RGB frame:
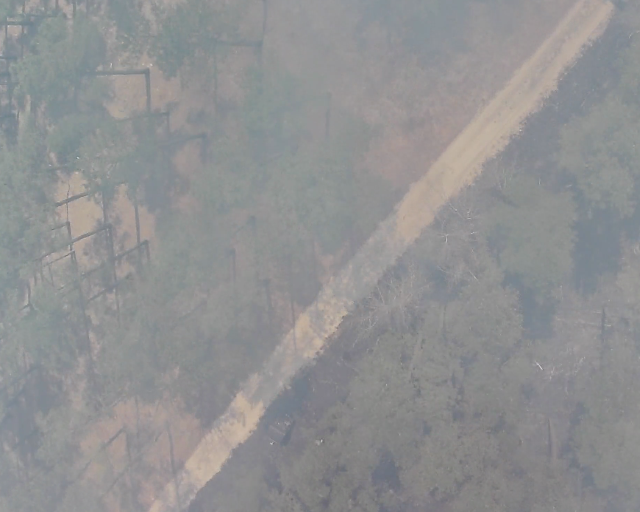
Thermal frame:
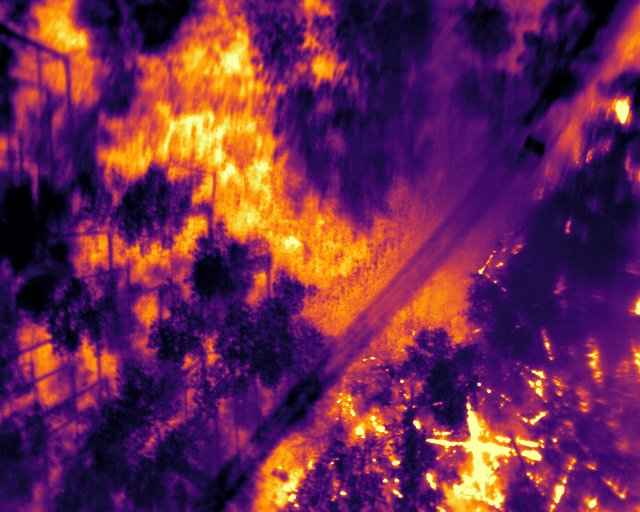
Captured: 2026-02-27 02:41:02
Pixels at or above 80 °C: 588 (fraction of frame: 0.001794)